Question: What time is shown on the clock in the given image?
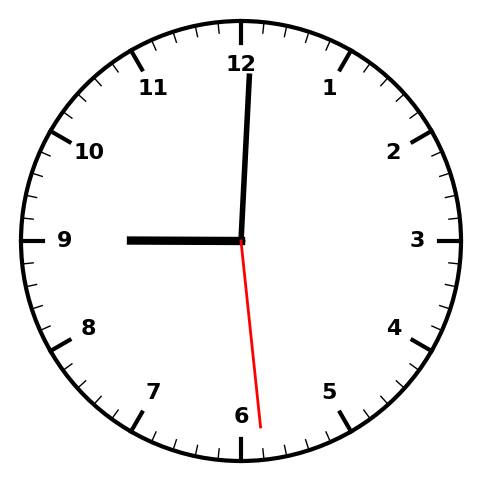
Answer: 09:00:29